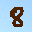
Label: 8